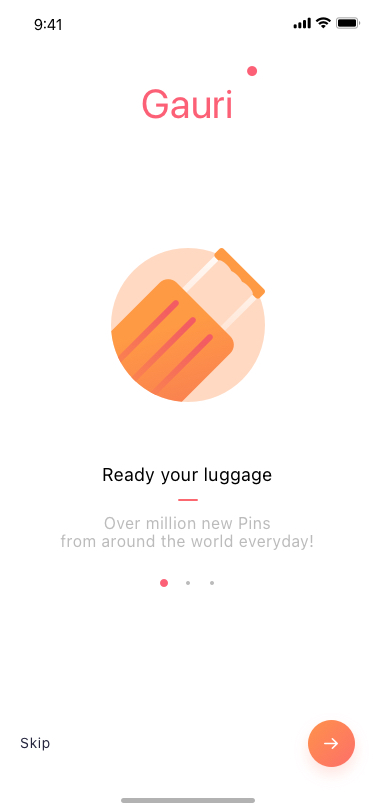
Text in this UI design:
Ready your luggage
Over million new Pins
from around the world everyday!
Gauri
Skip